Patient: sex M, age 64
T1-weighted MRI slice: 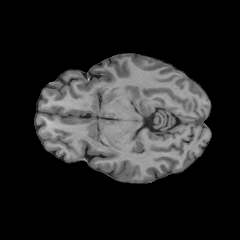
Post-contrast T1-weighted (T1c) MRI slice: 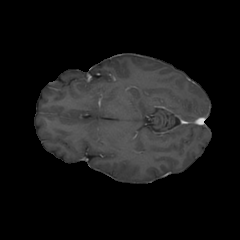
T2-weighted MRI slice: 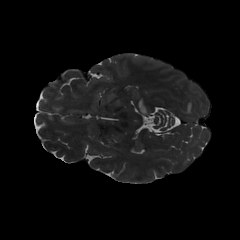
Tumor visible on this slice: yes
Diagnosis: Glioblastoma, IDH-wildtype
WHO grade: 4